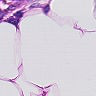
Metastatic tissue present: no